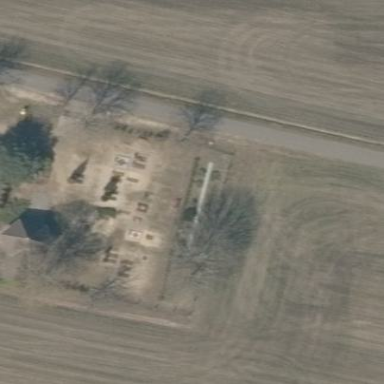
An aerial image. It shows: Fence surrounds the graveyard.